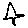
Label: star